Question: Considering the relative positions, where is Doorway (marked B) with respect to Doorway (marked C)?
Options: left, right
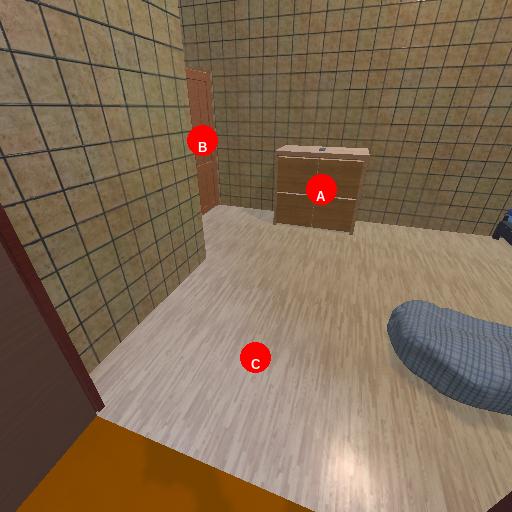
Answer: left